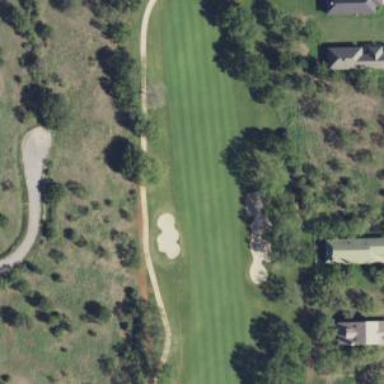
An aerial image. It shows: Golf cartpath that is also road path.